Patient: sex M, age 76
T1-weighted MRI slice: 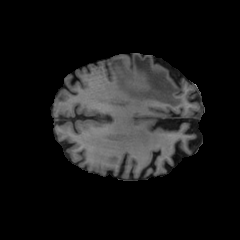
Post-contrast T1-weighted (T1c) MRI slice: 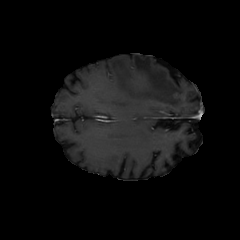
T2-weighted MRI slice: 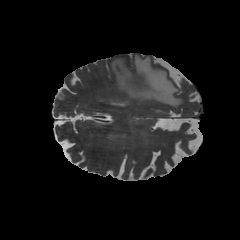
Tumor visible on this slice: yes
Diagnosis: Glioblastoma, IDH-wildtype
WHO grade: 4